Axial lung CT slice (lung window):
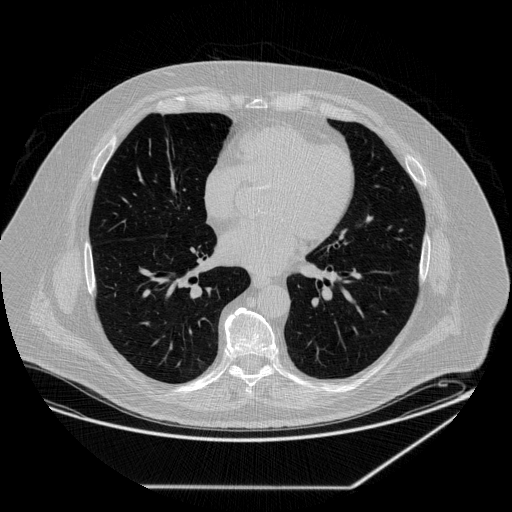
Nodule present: no